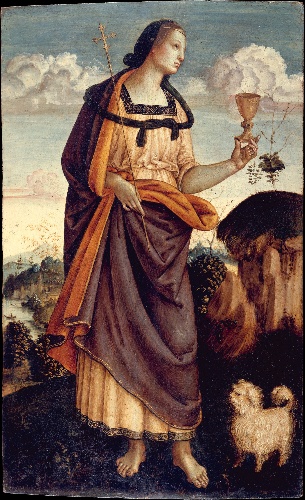
Title: The Theological Virtues: Faith, Charity, Hope
Artist: Italian (Umbrian) Painter
Artist bio: ca. 1500
Object type: Painting
Classification: Paintings
Medium: Tempera and gold on wood
Dimensions: (1) 29 1/8 x 17 7/8 in. (74 x 45.4 cm); (2) 29 1/8 x 18 in. (74 x 45.7 cm); (3) 29 1/8 x 18 in. (74 x 45.7 cm)
Department: European Paintings
Credit line: Purchase, Bequest of Mary Cushing Fosburgh and Gift of Rodman Wanamaker, by exchange, 1982
Accession year: 1982
Repository: Metropolitan Museum of Art, New York, NY
Tags: Dogs|Chalices|Infants|Women|Phoenix|Allegory